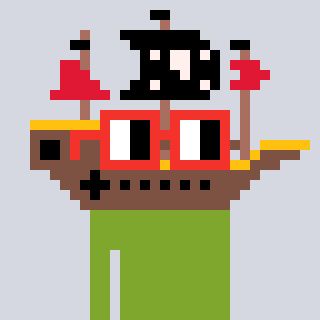
a pixel art character with square red glasses, a pirateship-shaped head and a slimegreen-colored body on a cool background